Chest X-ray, PA view. Patient: 59 years old, sex M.
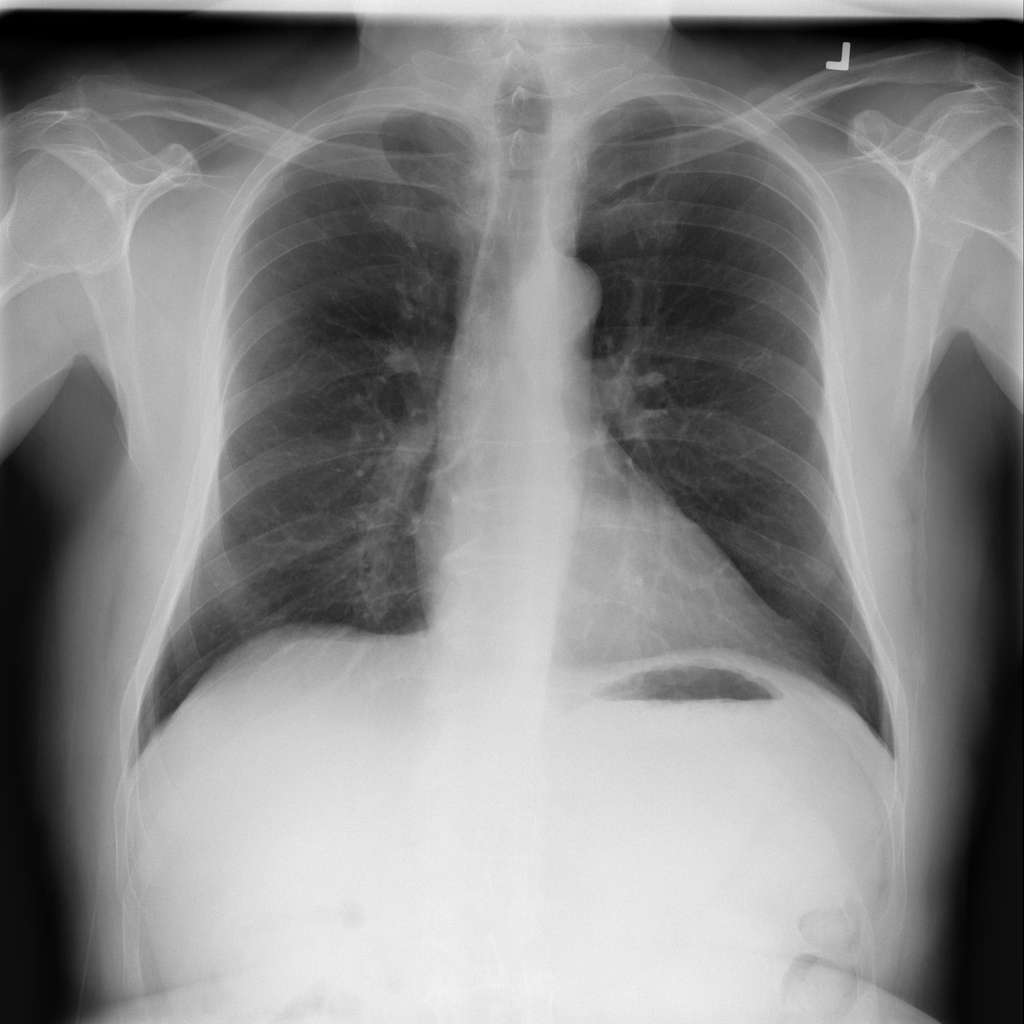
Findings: No Finding